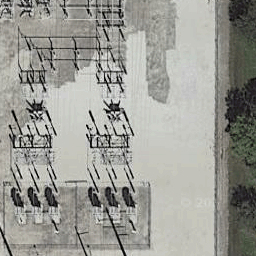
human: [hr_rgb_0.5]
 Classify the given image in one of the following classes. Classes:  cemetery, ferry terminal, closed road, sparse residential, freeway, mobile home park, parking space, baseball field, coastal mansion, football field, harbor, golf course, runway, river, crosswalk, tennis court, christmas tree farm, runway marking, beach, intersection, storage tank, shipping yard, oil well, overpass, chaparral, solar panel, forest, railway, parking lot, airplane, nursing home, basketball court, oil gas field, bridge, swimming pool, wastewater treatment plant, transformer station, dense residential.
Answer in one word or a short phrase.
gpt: transformer station